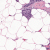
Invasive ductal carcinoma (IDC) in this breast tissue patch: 0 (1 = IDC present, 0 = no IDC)